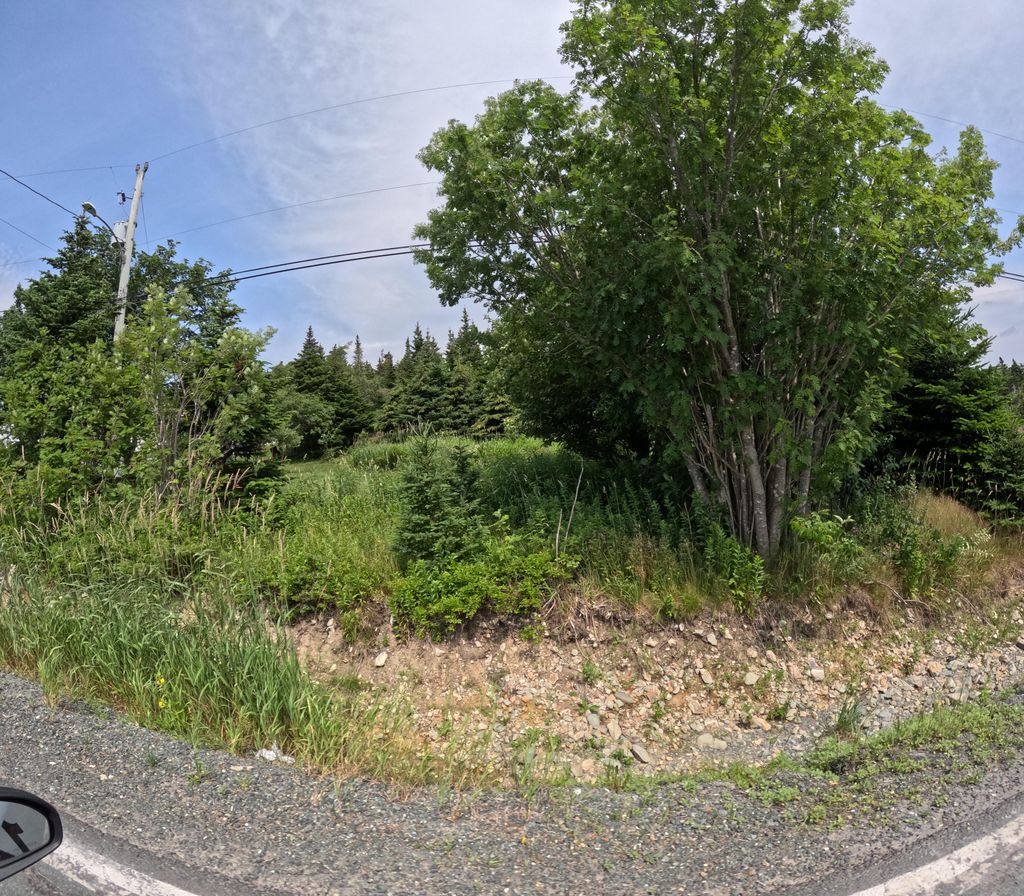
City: st_johns